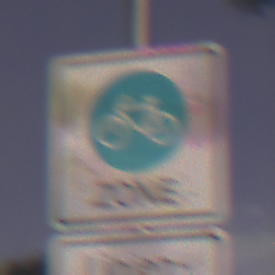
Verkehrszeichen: BeginnFahrradzone
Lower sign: BesondereFahrzeugeUndTransportgueter2
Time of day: Night
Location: Outdoor (Suburban)
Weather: PartlyCloudy
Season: NotSpecified
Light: Artificial